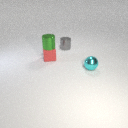
small red rubber cube below small green metal cylinder